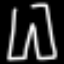
Label: pants